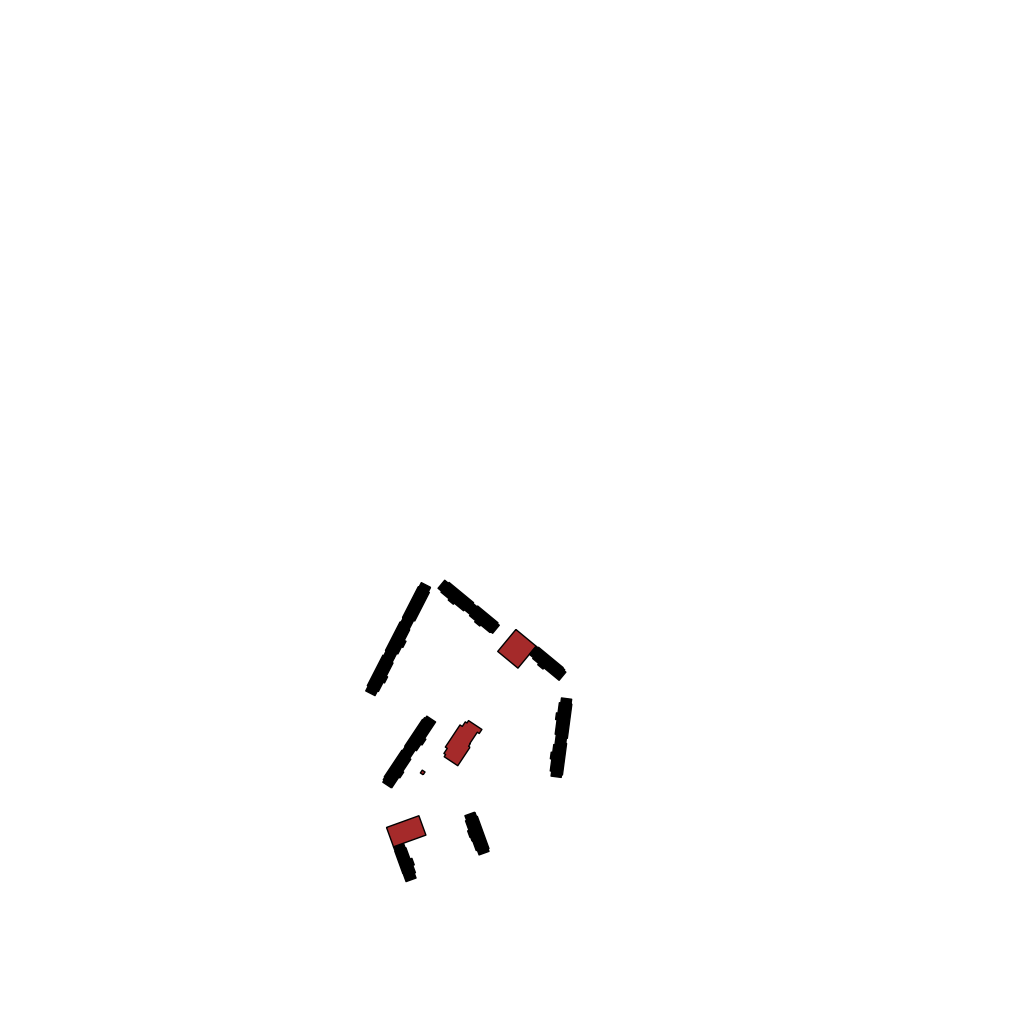
Tags: overhead vector_map, recreation, residential, special, high_rise, individual_rise, low_rise, density_1, Building, Facility, 1.0 km²